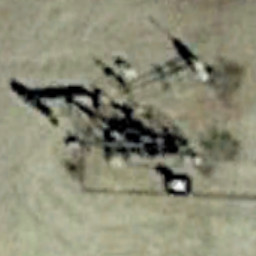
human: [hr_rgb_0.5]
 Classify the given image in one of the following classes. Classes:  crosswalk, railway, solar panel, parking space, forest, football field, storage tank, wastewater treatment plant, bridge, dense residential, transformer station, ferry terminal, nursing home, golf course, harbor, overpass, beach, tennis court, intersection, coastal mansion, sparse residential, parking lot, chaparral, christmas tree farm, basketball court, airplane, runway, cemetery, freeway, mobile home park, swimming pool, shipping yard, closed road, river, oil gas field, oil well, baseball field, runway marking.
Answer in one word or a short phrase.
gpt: oil well